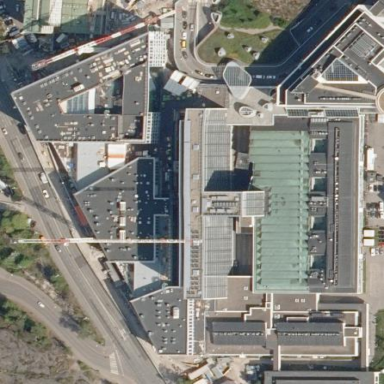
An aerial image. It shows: Hospital building.